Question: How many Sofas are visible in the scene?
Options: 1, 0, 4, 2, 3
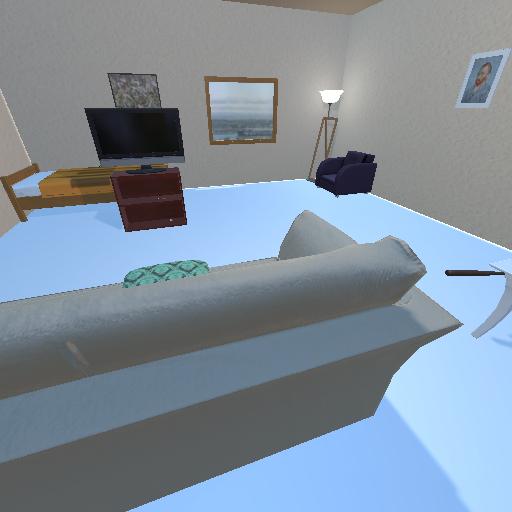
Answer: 1